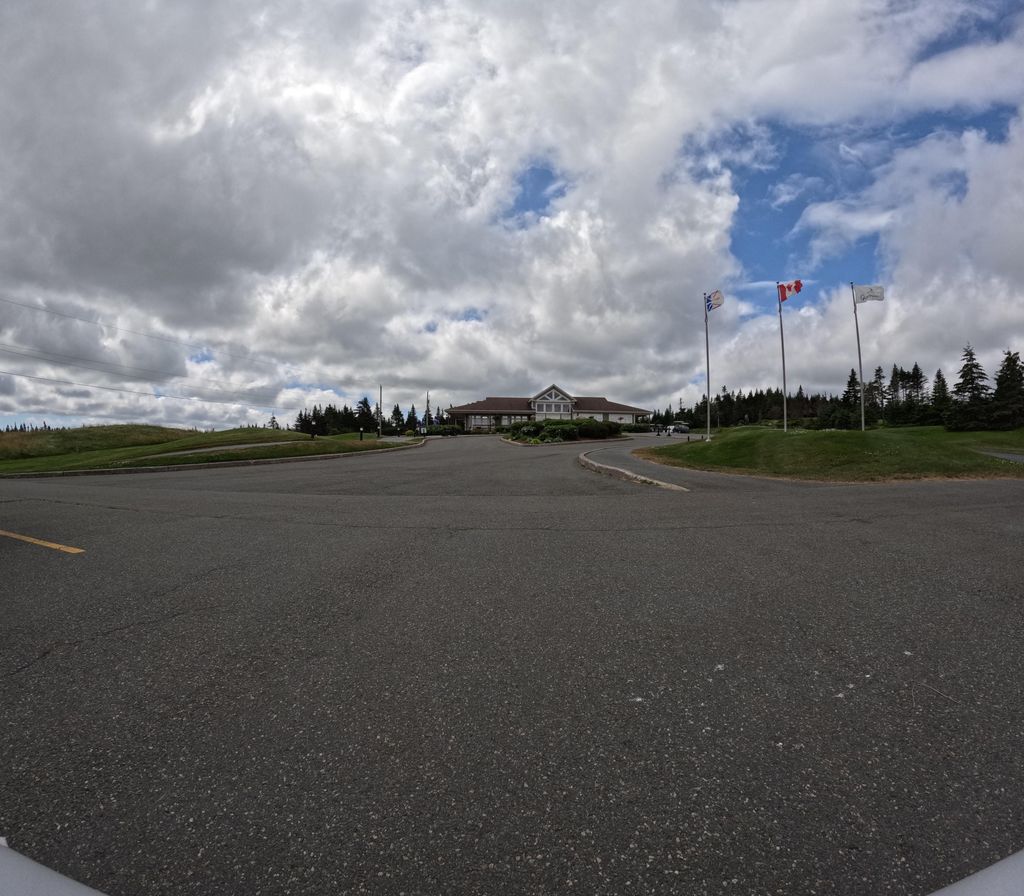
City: st_johns